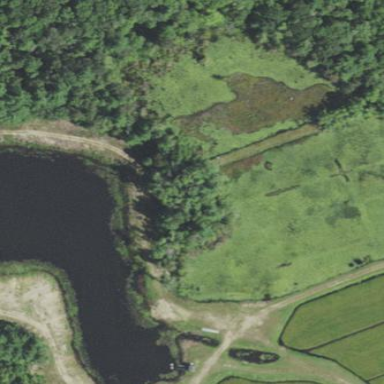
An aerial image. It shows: Swampy wetland area.